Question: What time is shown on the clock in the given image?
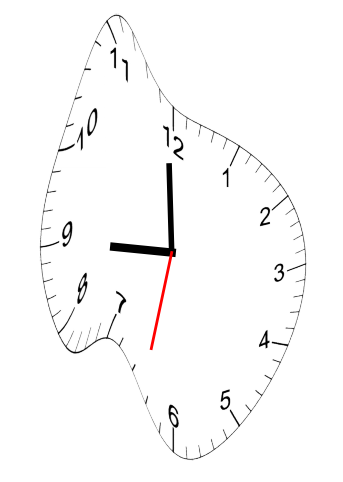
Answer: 08:59:32